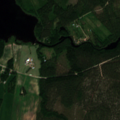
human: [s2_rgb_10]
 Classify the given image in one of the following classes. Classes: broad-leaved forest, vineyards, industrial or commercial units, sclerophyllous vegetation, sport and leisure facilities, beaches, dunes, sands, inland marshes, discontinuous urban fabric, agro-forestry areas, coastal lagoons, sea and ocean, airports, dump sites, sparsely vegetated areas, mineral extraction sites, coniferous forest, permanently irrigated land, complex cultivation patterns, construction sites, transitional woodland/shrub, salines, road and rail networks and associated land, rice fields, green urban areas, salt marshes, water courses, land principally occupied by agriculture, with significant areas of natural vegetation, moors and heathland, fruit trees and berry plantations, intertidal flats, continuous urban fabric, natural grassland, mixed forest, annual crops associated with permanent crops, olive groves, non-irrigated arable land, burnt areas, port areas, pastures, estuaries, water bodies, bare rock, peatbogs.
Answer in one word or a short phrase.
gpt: non-irrigated arable land, coniferous forest, mixed forest, water bodies